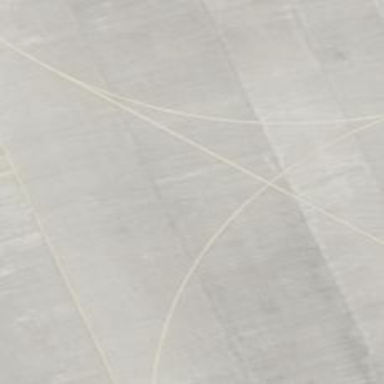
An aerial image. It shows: Taxiway at the airport with concrete surface.